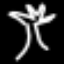
Label: palm tree